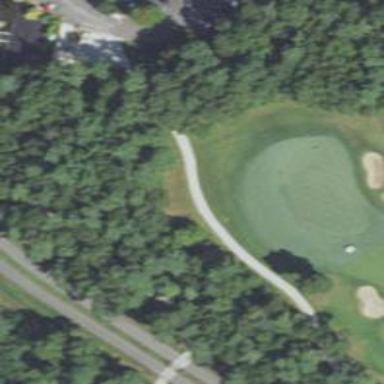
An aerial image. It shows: Service road designated as golf cart path.